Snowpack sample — Loveland Pass, Silver Plume, Colorado, USA (1/12/25, 11:40 AM MST)
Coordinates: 39.66, -105.88
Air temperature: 7 °F
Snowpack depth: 140 cm
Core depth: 10 cm
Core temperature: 41 °F
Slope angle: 11°, slope face: 30°
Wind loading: high
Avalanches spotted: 2
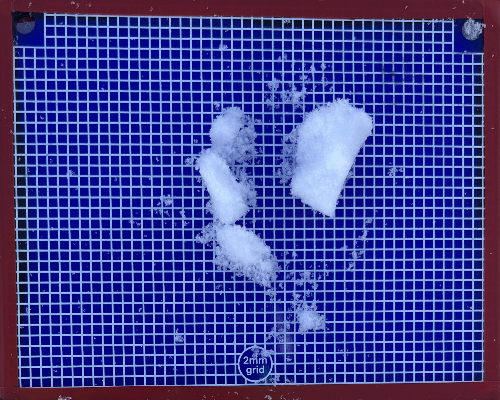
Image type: profile
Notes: Pilot using slightly modified coring method that took too large segment for snow profile picturing, advised not to use in higher level models. Two avalanche on south face nearby, partially cloudy with light snow in the last 24 hours. Lots of wind loading on eastern features.